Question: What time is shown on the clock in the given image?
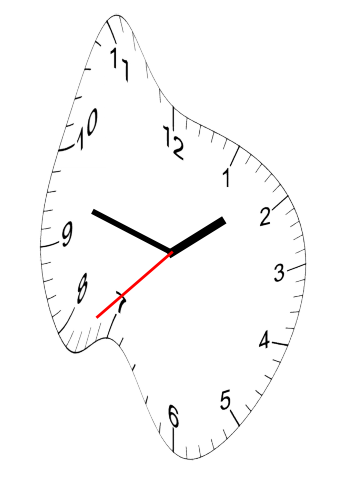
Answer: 01:47:38